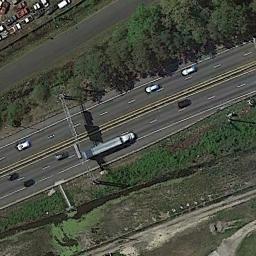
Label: freeway